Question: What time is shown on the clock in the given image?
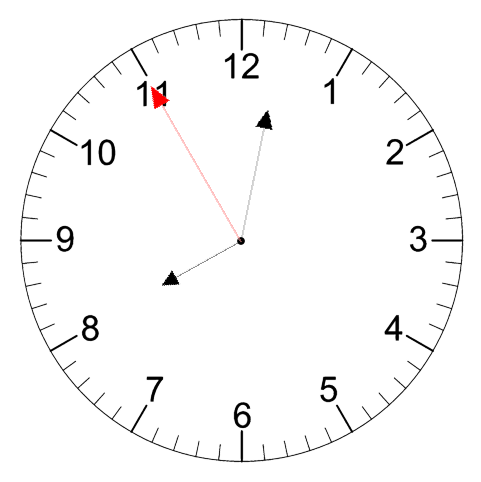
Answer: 08:01:55